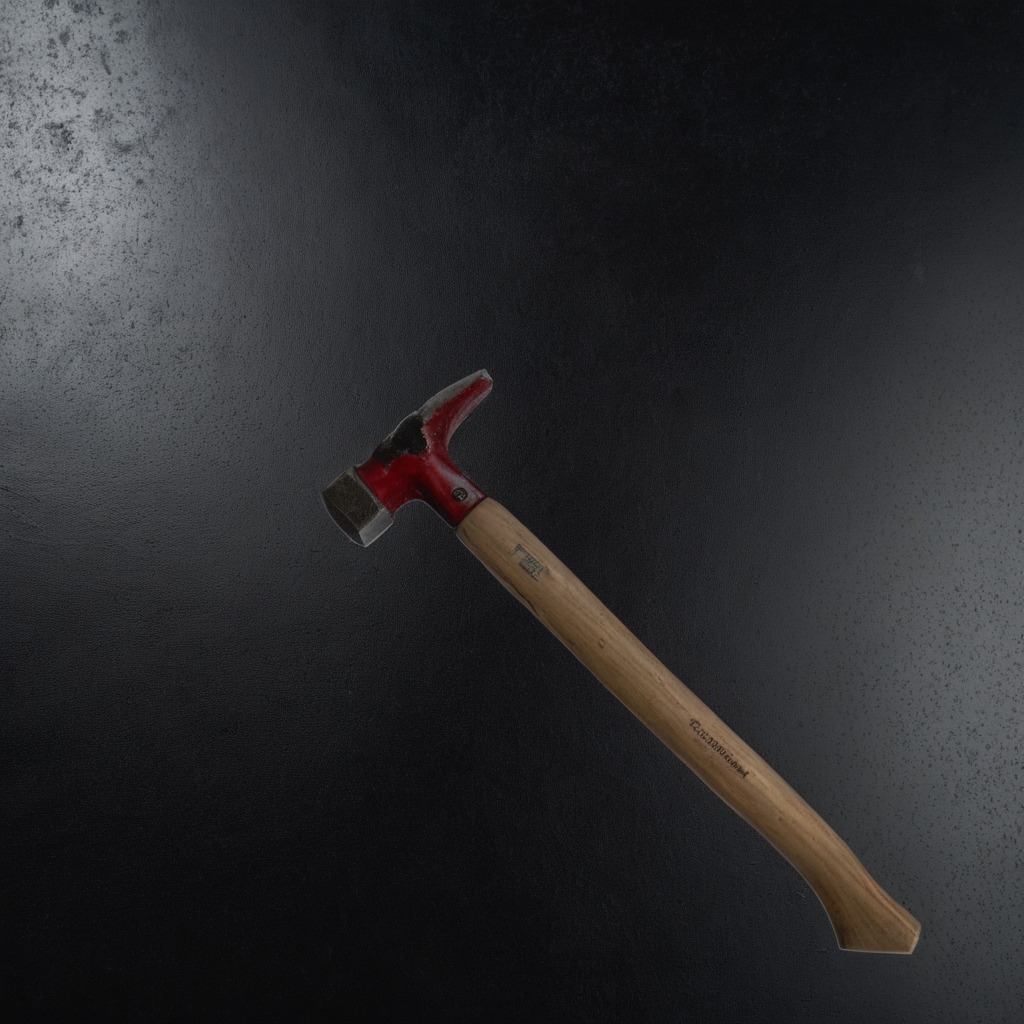
A hammer lies on the tabletop.